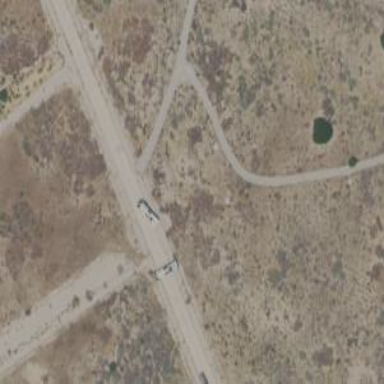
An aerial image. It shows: Track road.